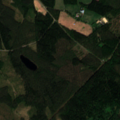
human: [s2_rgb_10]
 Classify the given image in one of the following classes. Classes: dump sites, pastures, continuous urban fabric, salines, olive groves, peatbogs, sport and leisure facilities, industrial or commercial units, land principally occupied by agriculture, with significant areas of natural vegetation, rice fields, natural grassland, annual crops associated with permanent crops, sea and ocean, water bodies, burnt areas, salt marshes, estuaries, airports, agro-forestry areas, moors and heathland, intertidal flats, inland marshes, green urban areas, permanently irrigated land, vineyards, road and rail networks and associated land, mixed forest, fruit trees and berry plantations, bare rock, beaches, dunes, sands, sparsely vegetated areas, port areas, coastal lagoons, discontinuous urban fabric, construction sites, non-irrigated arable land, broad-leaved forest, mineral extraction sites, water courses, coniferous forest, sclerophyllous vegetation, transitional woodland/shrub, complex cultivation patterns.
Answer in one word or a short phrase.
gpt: land principally occupied by agriculture, with significant areas of natural vegetation, coniferous forest, mixed forest